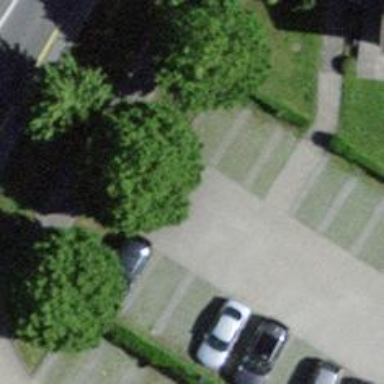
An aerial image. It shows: Parking aisle with paving stones.